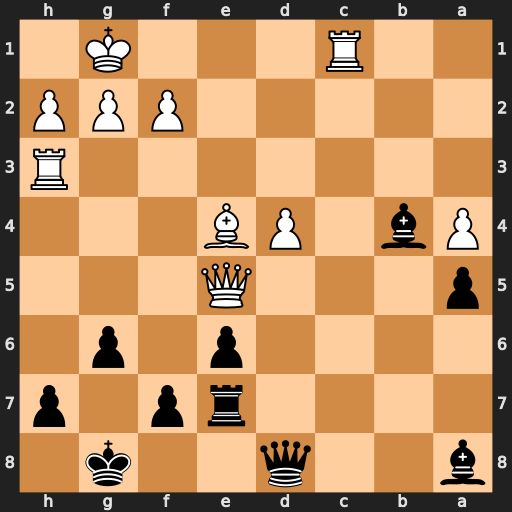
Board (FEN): b2q2k1/4rp1p/4p1p1/p3Q3/Pb1PB3/7R/5PPP/2R3K1
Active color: b
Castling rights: -
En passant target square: -
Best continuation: Bd6 Qf6 Bxe4 Qh4 f5